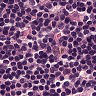
Metastatic tissue present: no